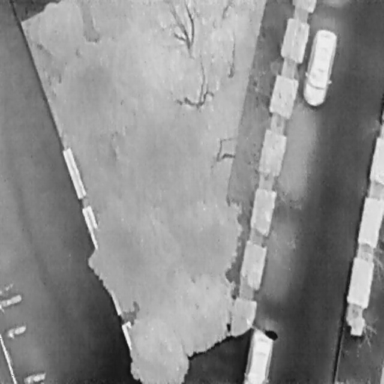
There are five objects shown in the infrared image, including three Bicycles, and two Cars.